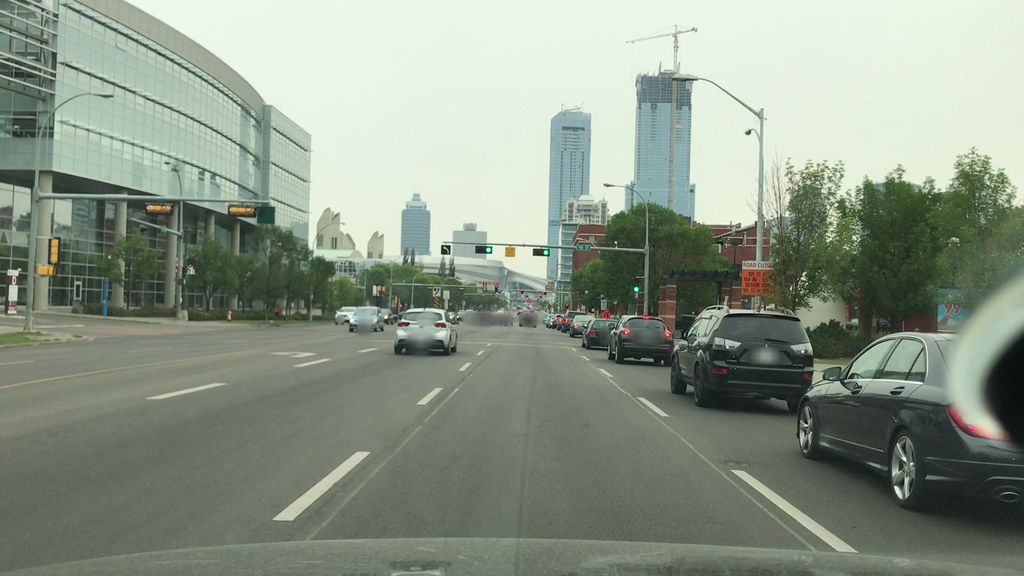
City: edmonton